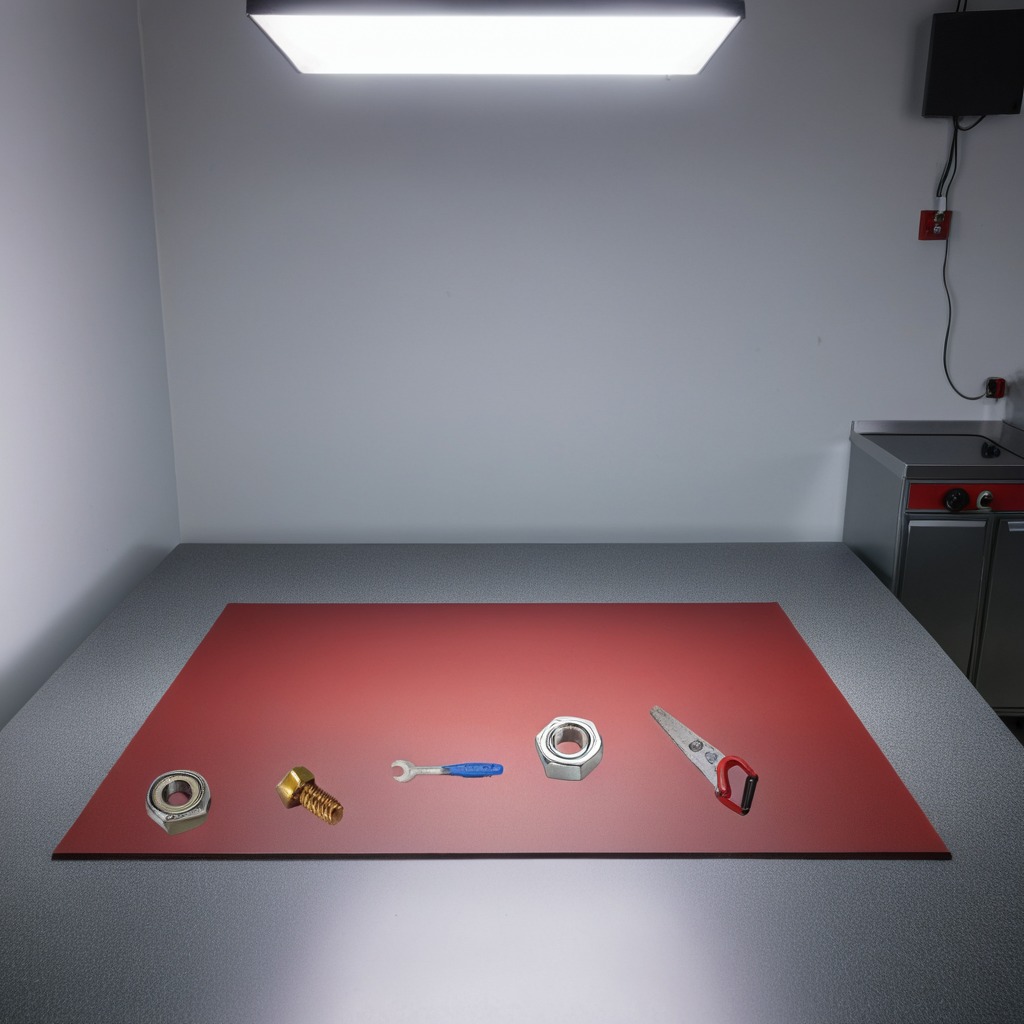
A metal ball bearing, a metal machine screw, a handheld metal saw, a metal nut, and a wrench are lying on a clean granite tabletop covered with a red rubber mat inside a workshop under bright overhead lighting crisp shadows high clarity worn but beneath the mat